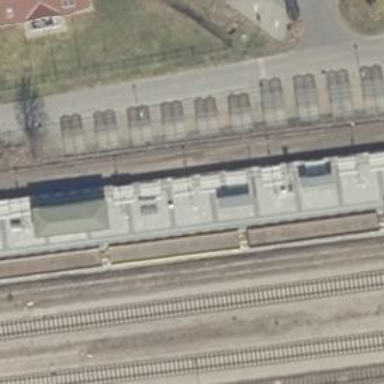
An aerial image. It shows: Shelter for public transport.